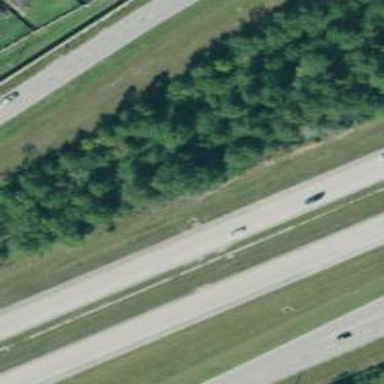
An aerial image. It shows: Motorway.